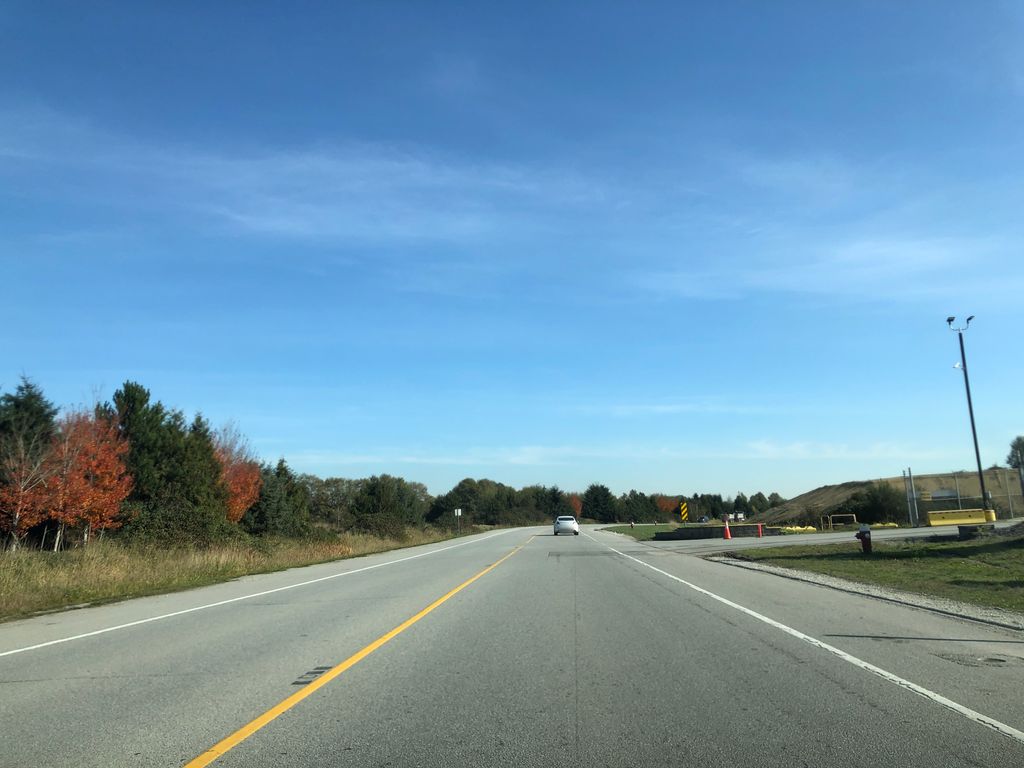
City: vancouver